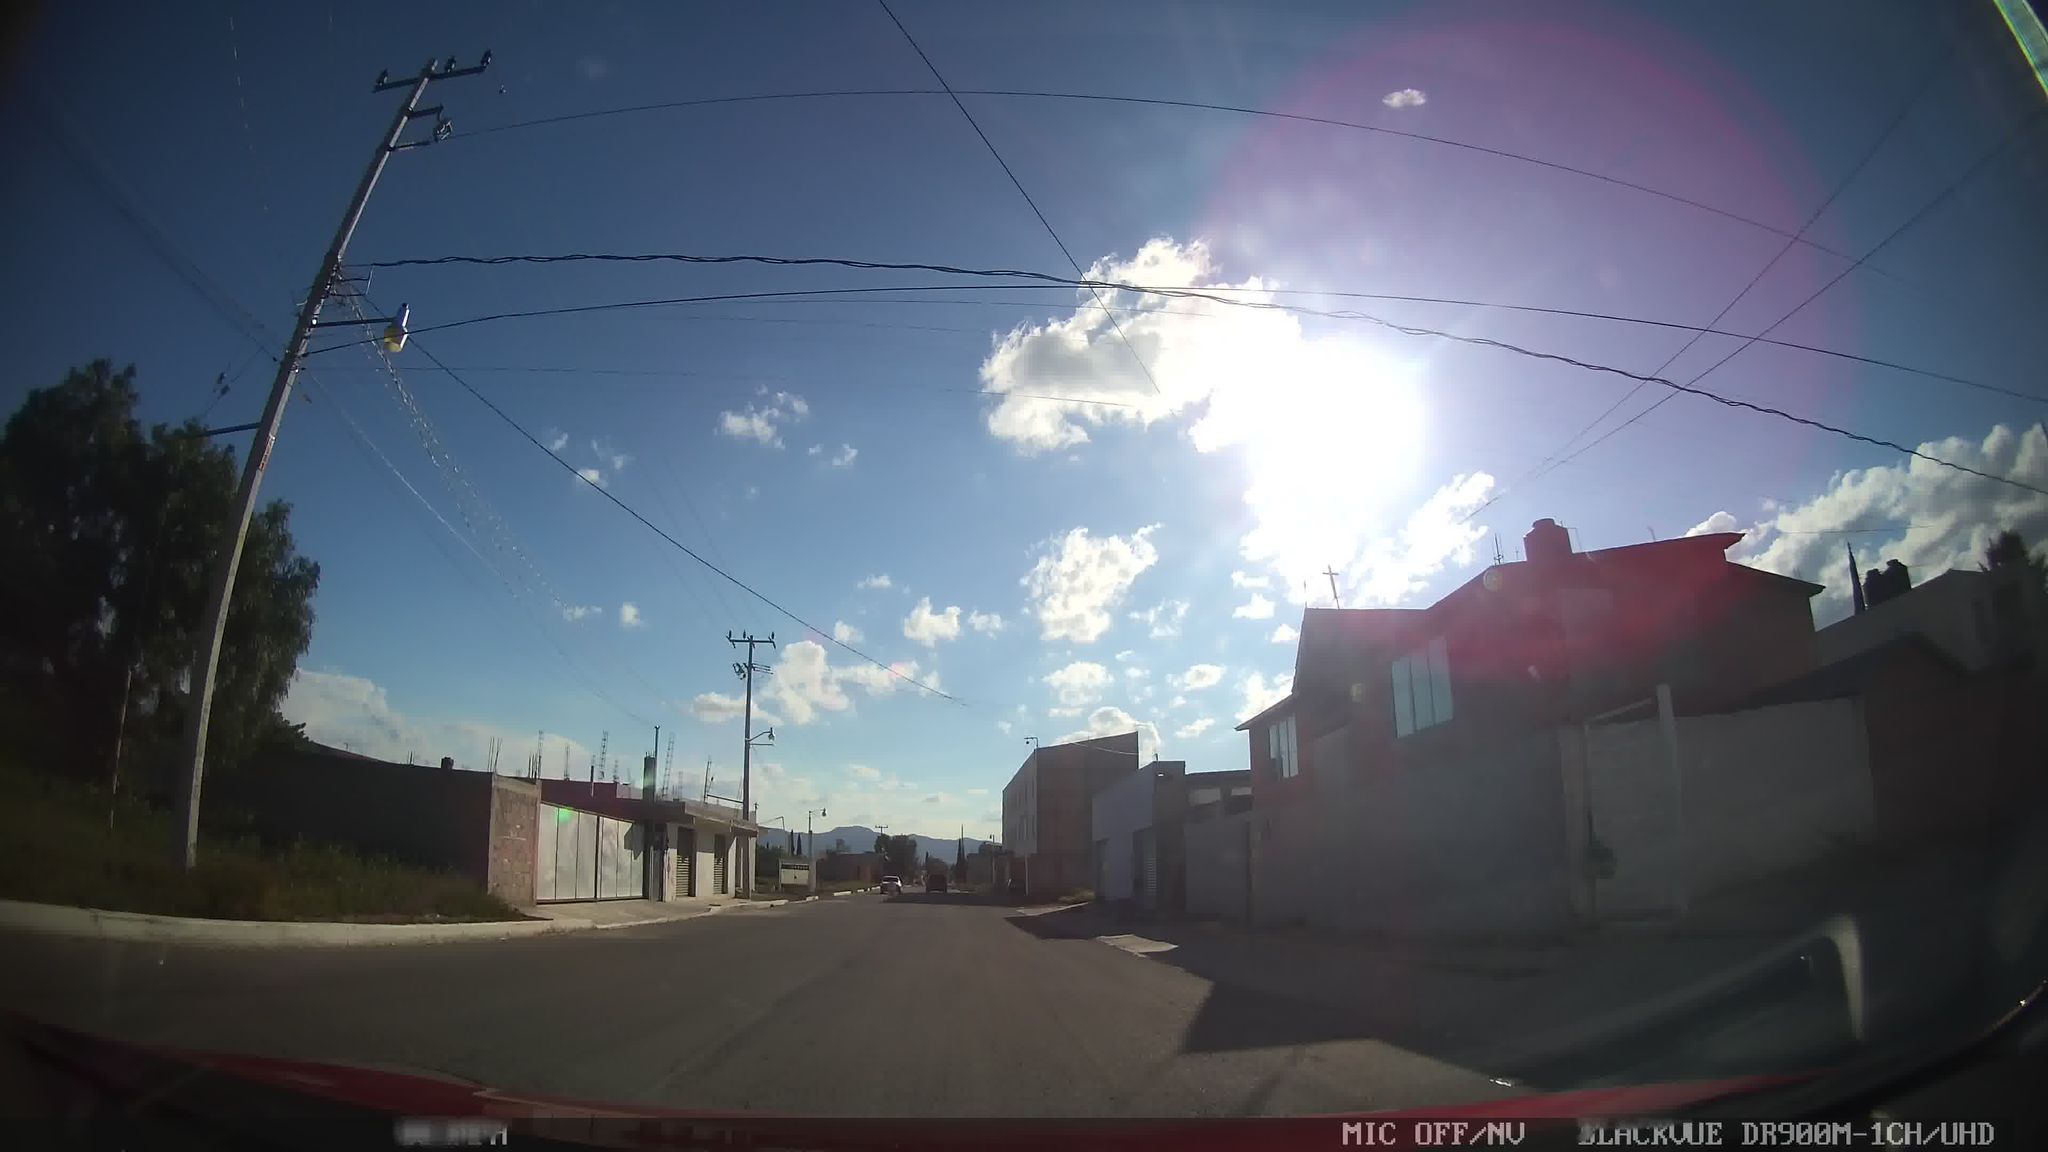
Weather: clear
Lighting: day
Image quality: good
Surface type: driving surface
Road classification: residential
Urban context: semi-dense urban cluster
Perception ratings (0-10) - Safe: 1.15, Lively: 5.53, Beautiful: 3.58, Boring: 5.92, Depressing: 5.69, Wealthy: 0.62